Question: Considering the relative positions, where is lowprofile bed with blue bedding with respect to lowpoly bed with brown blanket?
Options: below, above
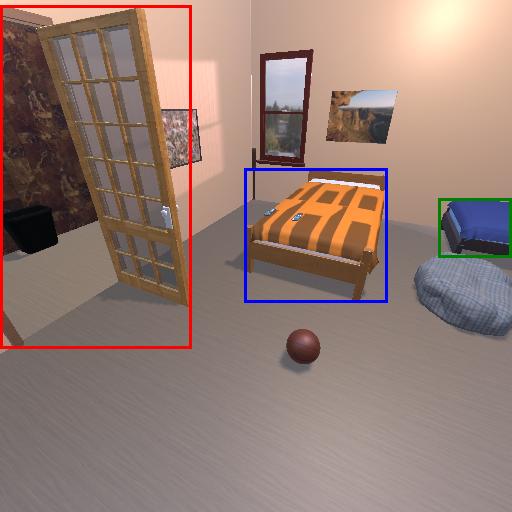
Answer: below